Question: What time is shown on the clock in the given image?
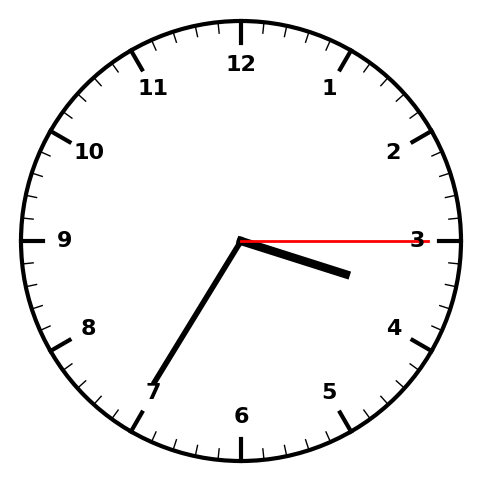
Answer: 03:35:15